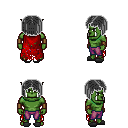
a pixel art fantasy rpg character, male body template, orc, green skin, red tattered cape, magenta pants, gray pageboy hairstyle, leather bracers, gray slippers, four views (front, back, left, right), 2x2 character sprite sheet, small pixel art, hard edges, no anti-aliasing